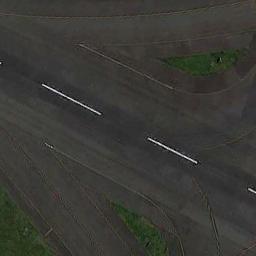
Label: runway